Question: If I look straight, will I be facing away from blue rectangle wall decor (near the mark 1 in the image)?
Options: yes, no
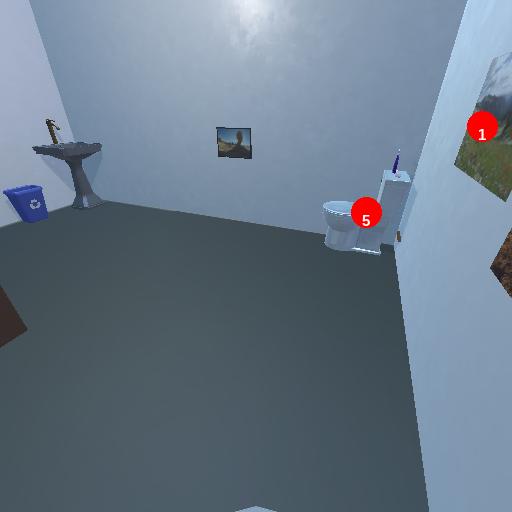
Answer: yes